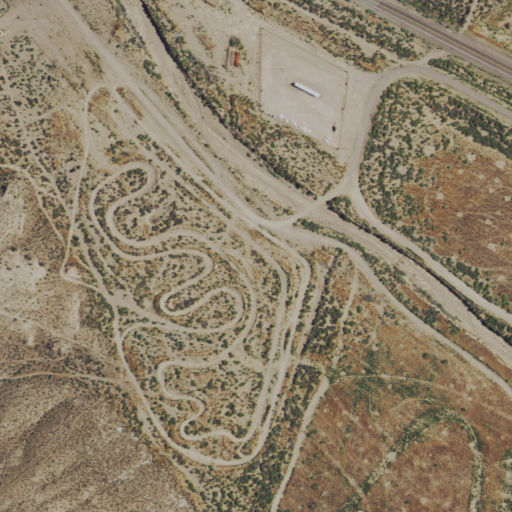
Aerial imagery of valley in Nevada named Newman Canyon containing shrub, herbaceous wetlands, low intensity development, open development, and medium intensity development